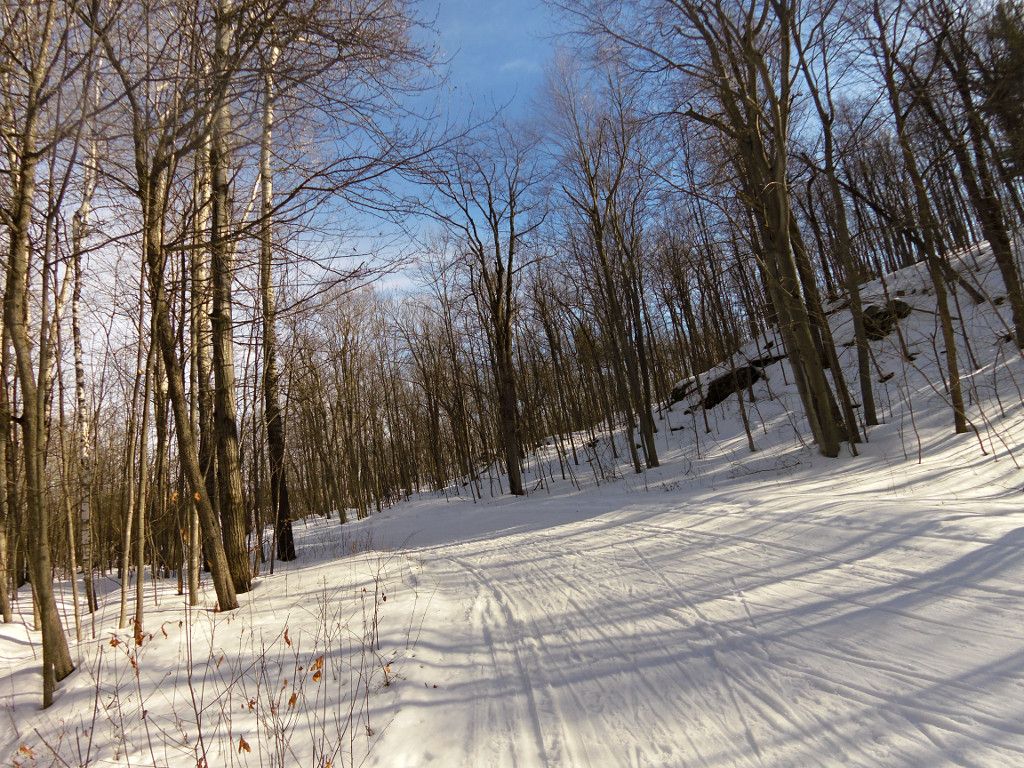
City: ottawa-gatineau